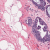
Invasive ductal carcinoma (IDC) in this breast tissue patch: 0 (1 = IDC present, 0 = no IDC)